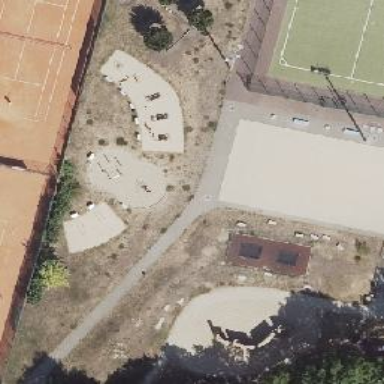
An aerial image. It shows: Playground featuring trampoline.